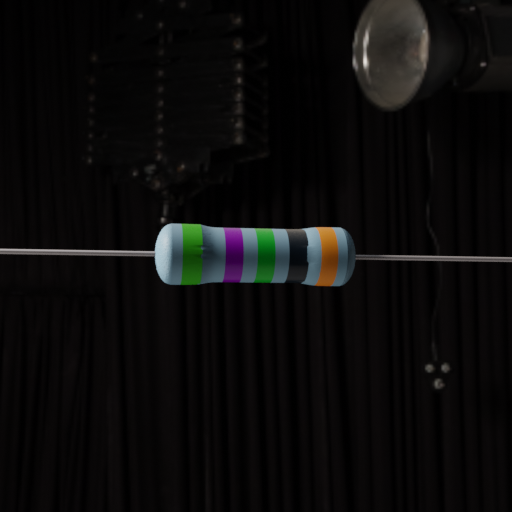
Resistor colour bands (in order): green, violet, green, black, orange